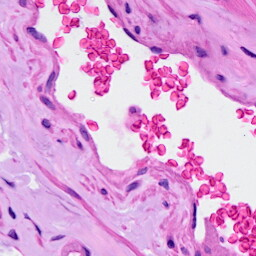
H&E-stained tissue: Ovarian